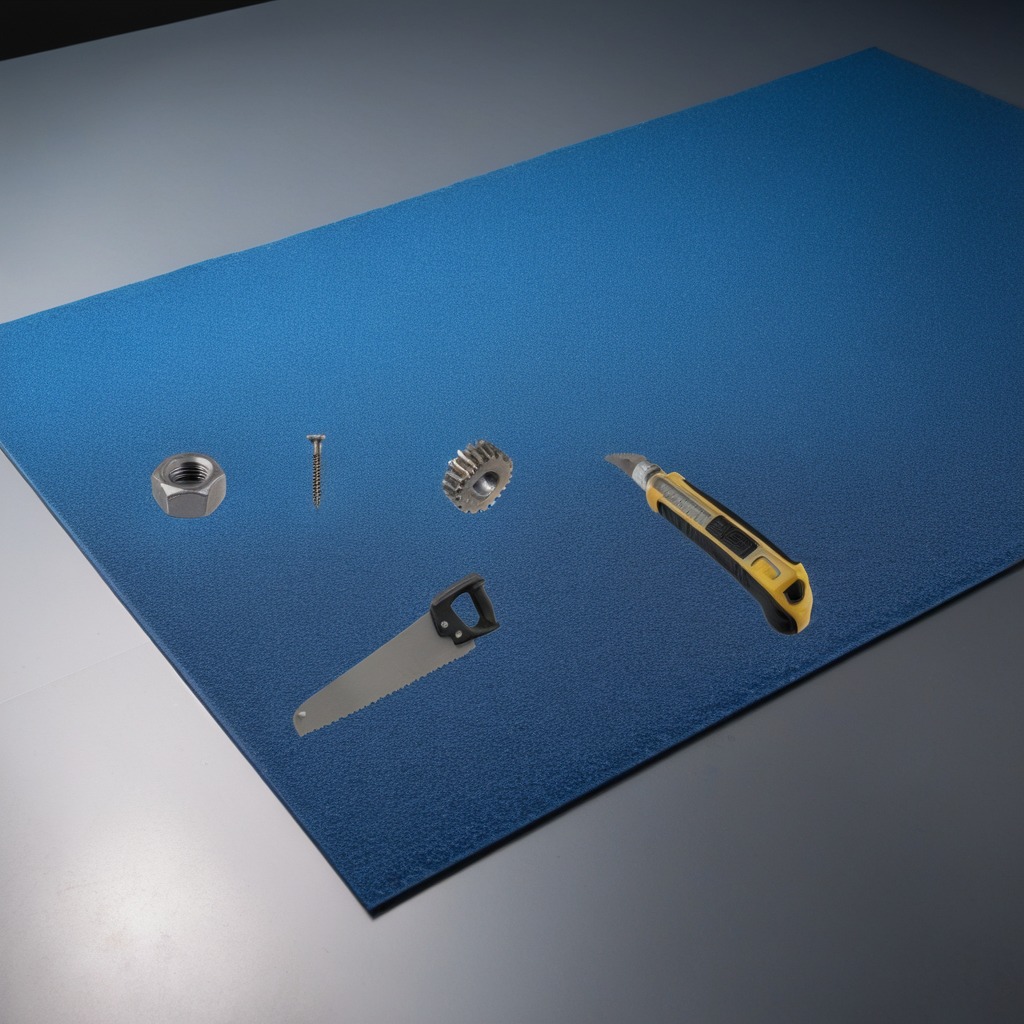
A gear with teeth and a utility knife are lying on the granite tabletop.